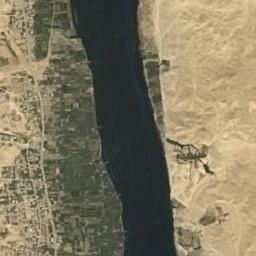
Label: river